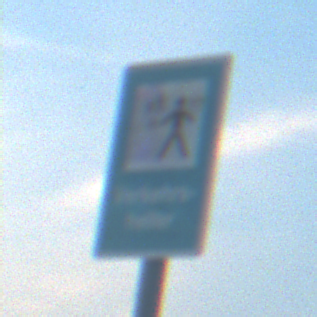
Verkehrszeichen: Verkehrshelfer
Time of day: SunriseSunset
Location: Outdoor (Nature)
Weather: PartlyCloudy
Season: NotSpecified
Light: Natural